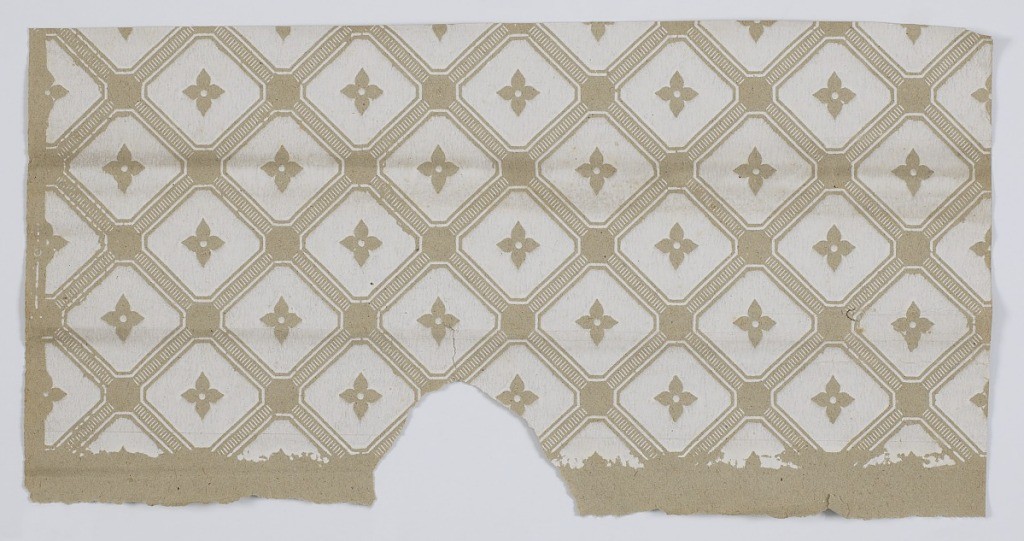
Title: Sidewall
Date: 1840–50
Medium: Block-printed on paper
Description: Diamond trellis design with small inset quatrefoil motif. Printed in one shade of white on ungrounded paper.